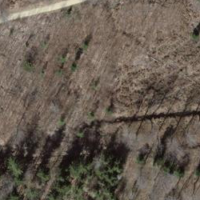
EUNIS habitat code: 41
Species observed at this site:
Atropa belladonna